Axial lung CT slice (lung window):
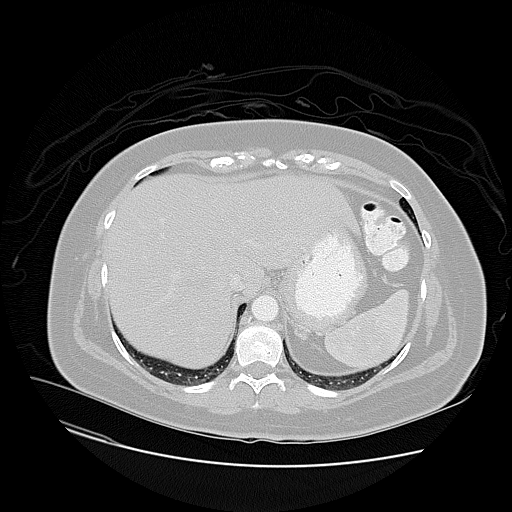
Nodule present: no